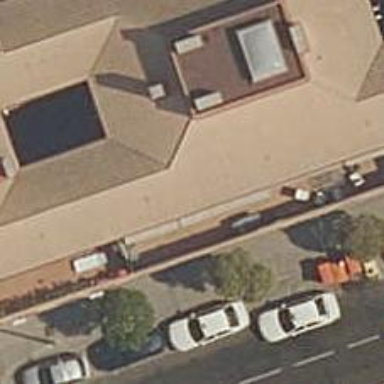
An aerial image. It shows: Cafe.